Question: I want to have frost glass effect in android (commonly available in ios) see the image, i applied gaussian blur effect using code, but didn't getting the desired result,
Please help

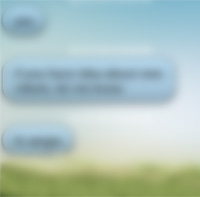
Answer: Check out these android library:
<URL>
<URL>